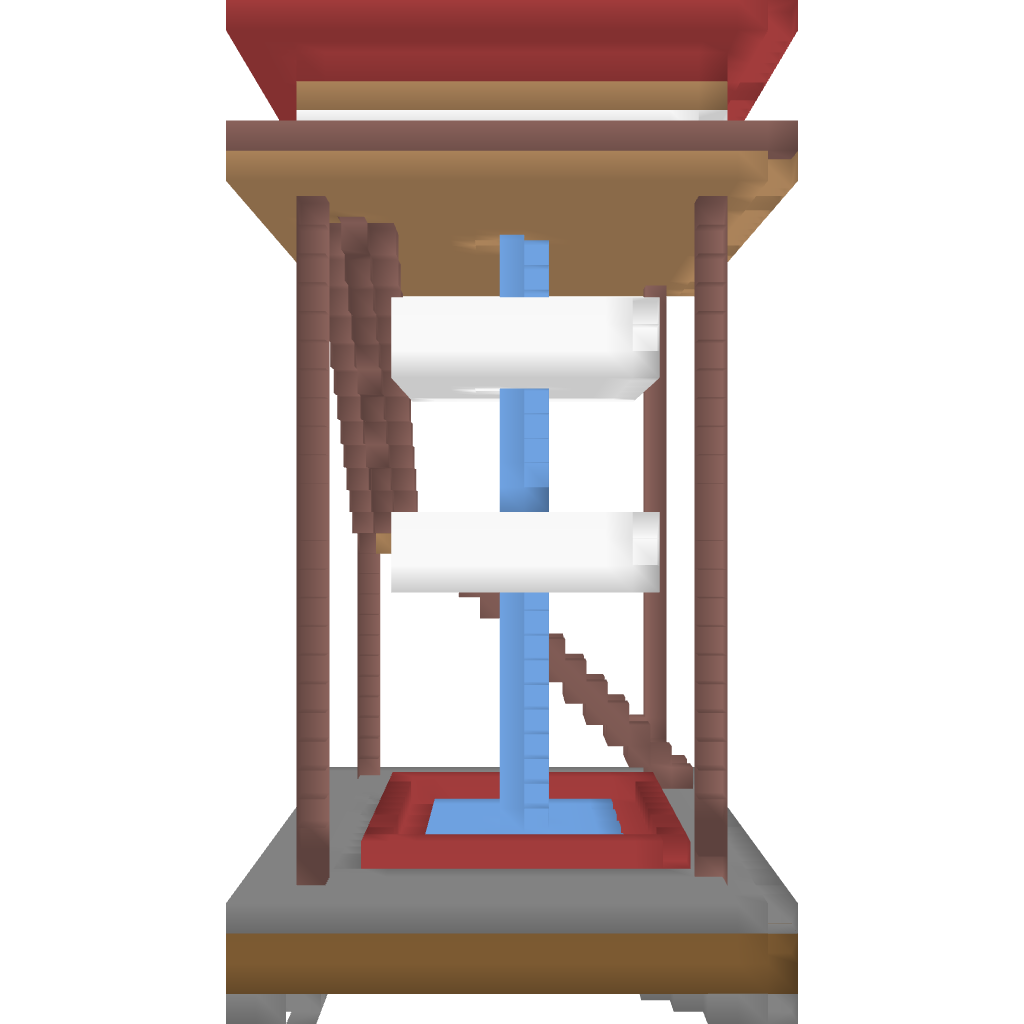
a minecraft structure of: Multi-tier Pool House bad low quality